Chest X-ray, AP view. Patient: 51 years old, sex F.
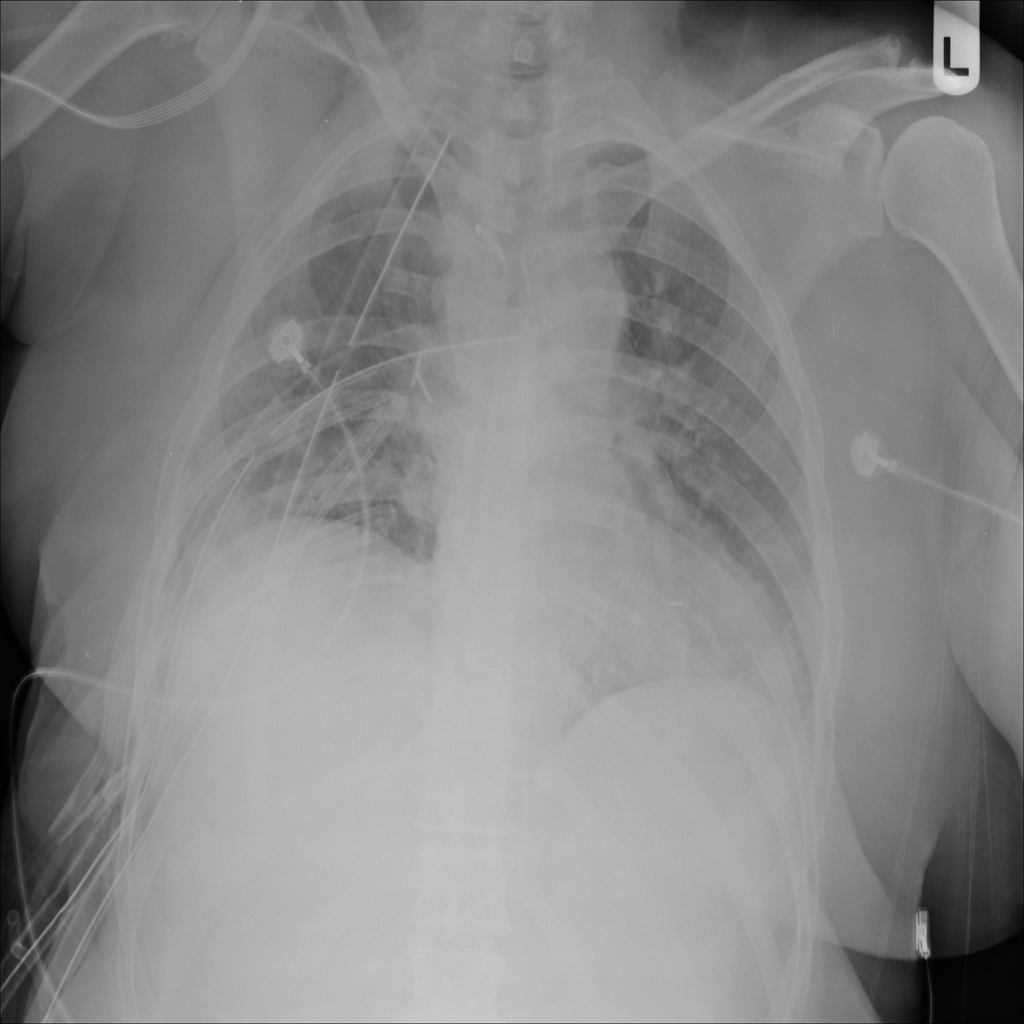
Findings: No Finding